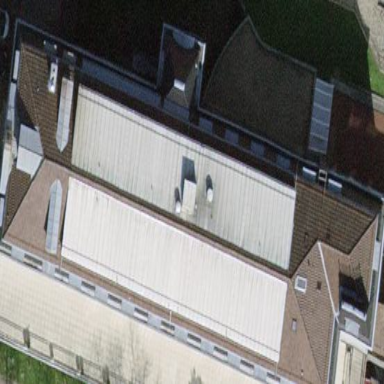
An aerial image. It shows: School building.